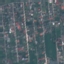
Land use / land cover class: Residential